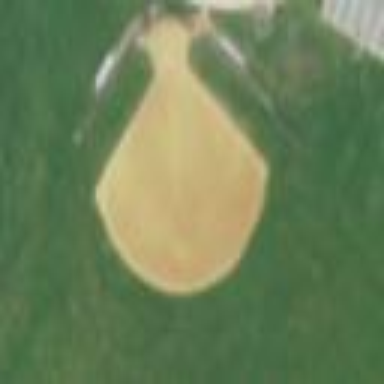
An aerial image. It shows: Baseball pitch for leisure land.